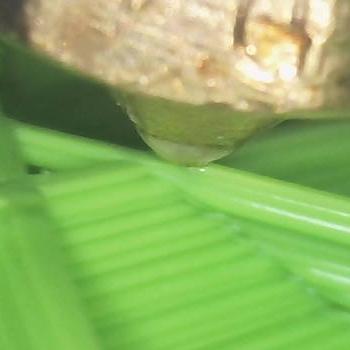
Flow rate: 49%